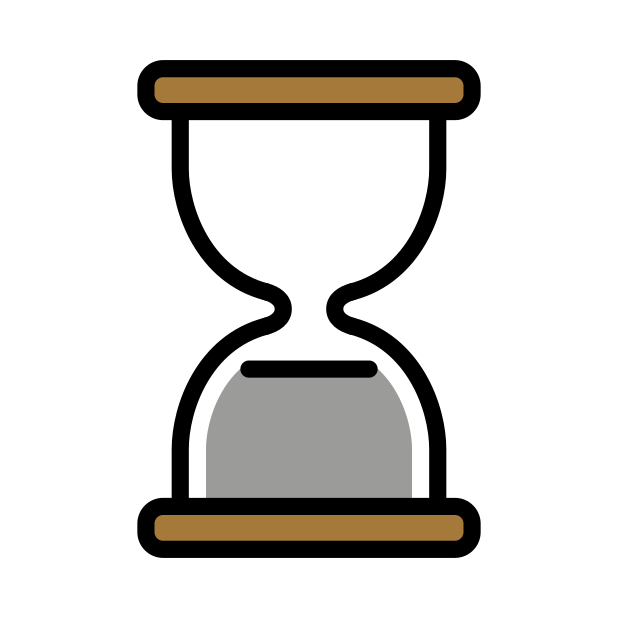
hourglass done